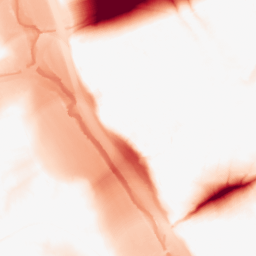
Category: morphological
Decomposition family: tophat
Decomposition parameters: size: 50
mode: black
Upsampling method: quintic
Upsampling parameters: scale: 4
Upsampling scale: 4